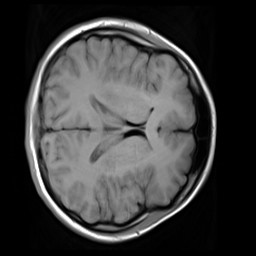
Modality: T1w
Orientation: axial
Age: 20
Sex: female
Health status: healthy
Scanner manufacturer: siemens
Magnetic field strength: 3 T
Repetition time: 4.1 s
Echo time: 0.0085 s